Question: I'm always see this kind of graph in XRD plot:

and i'm wondering how they do that?, if you have different XRD plot and assuming having the same y axis, can matlab do this? thanks.
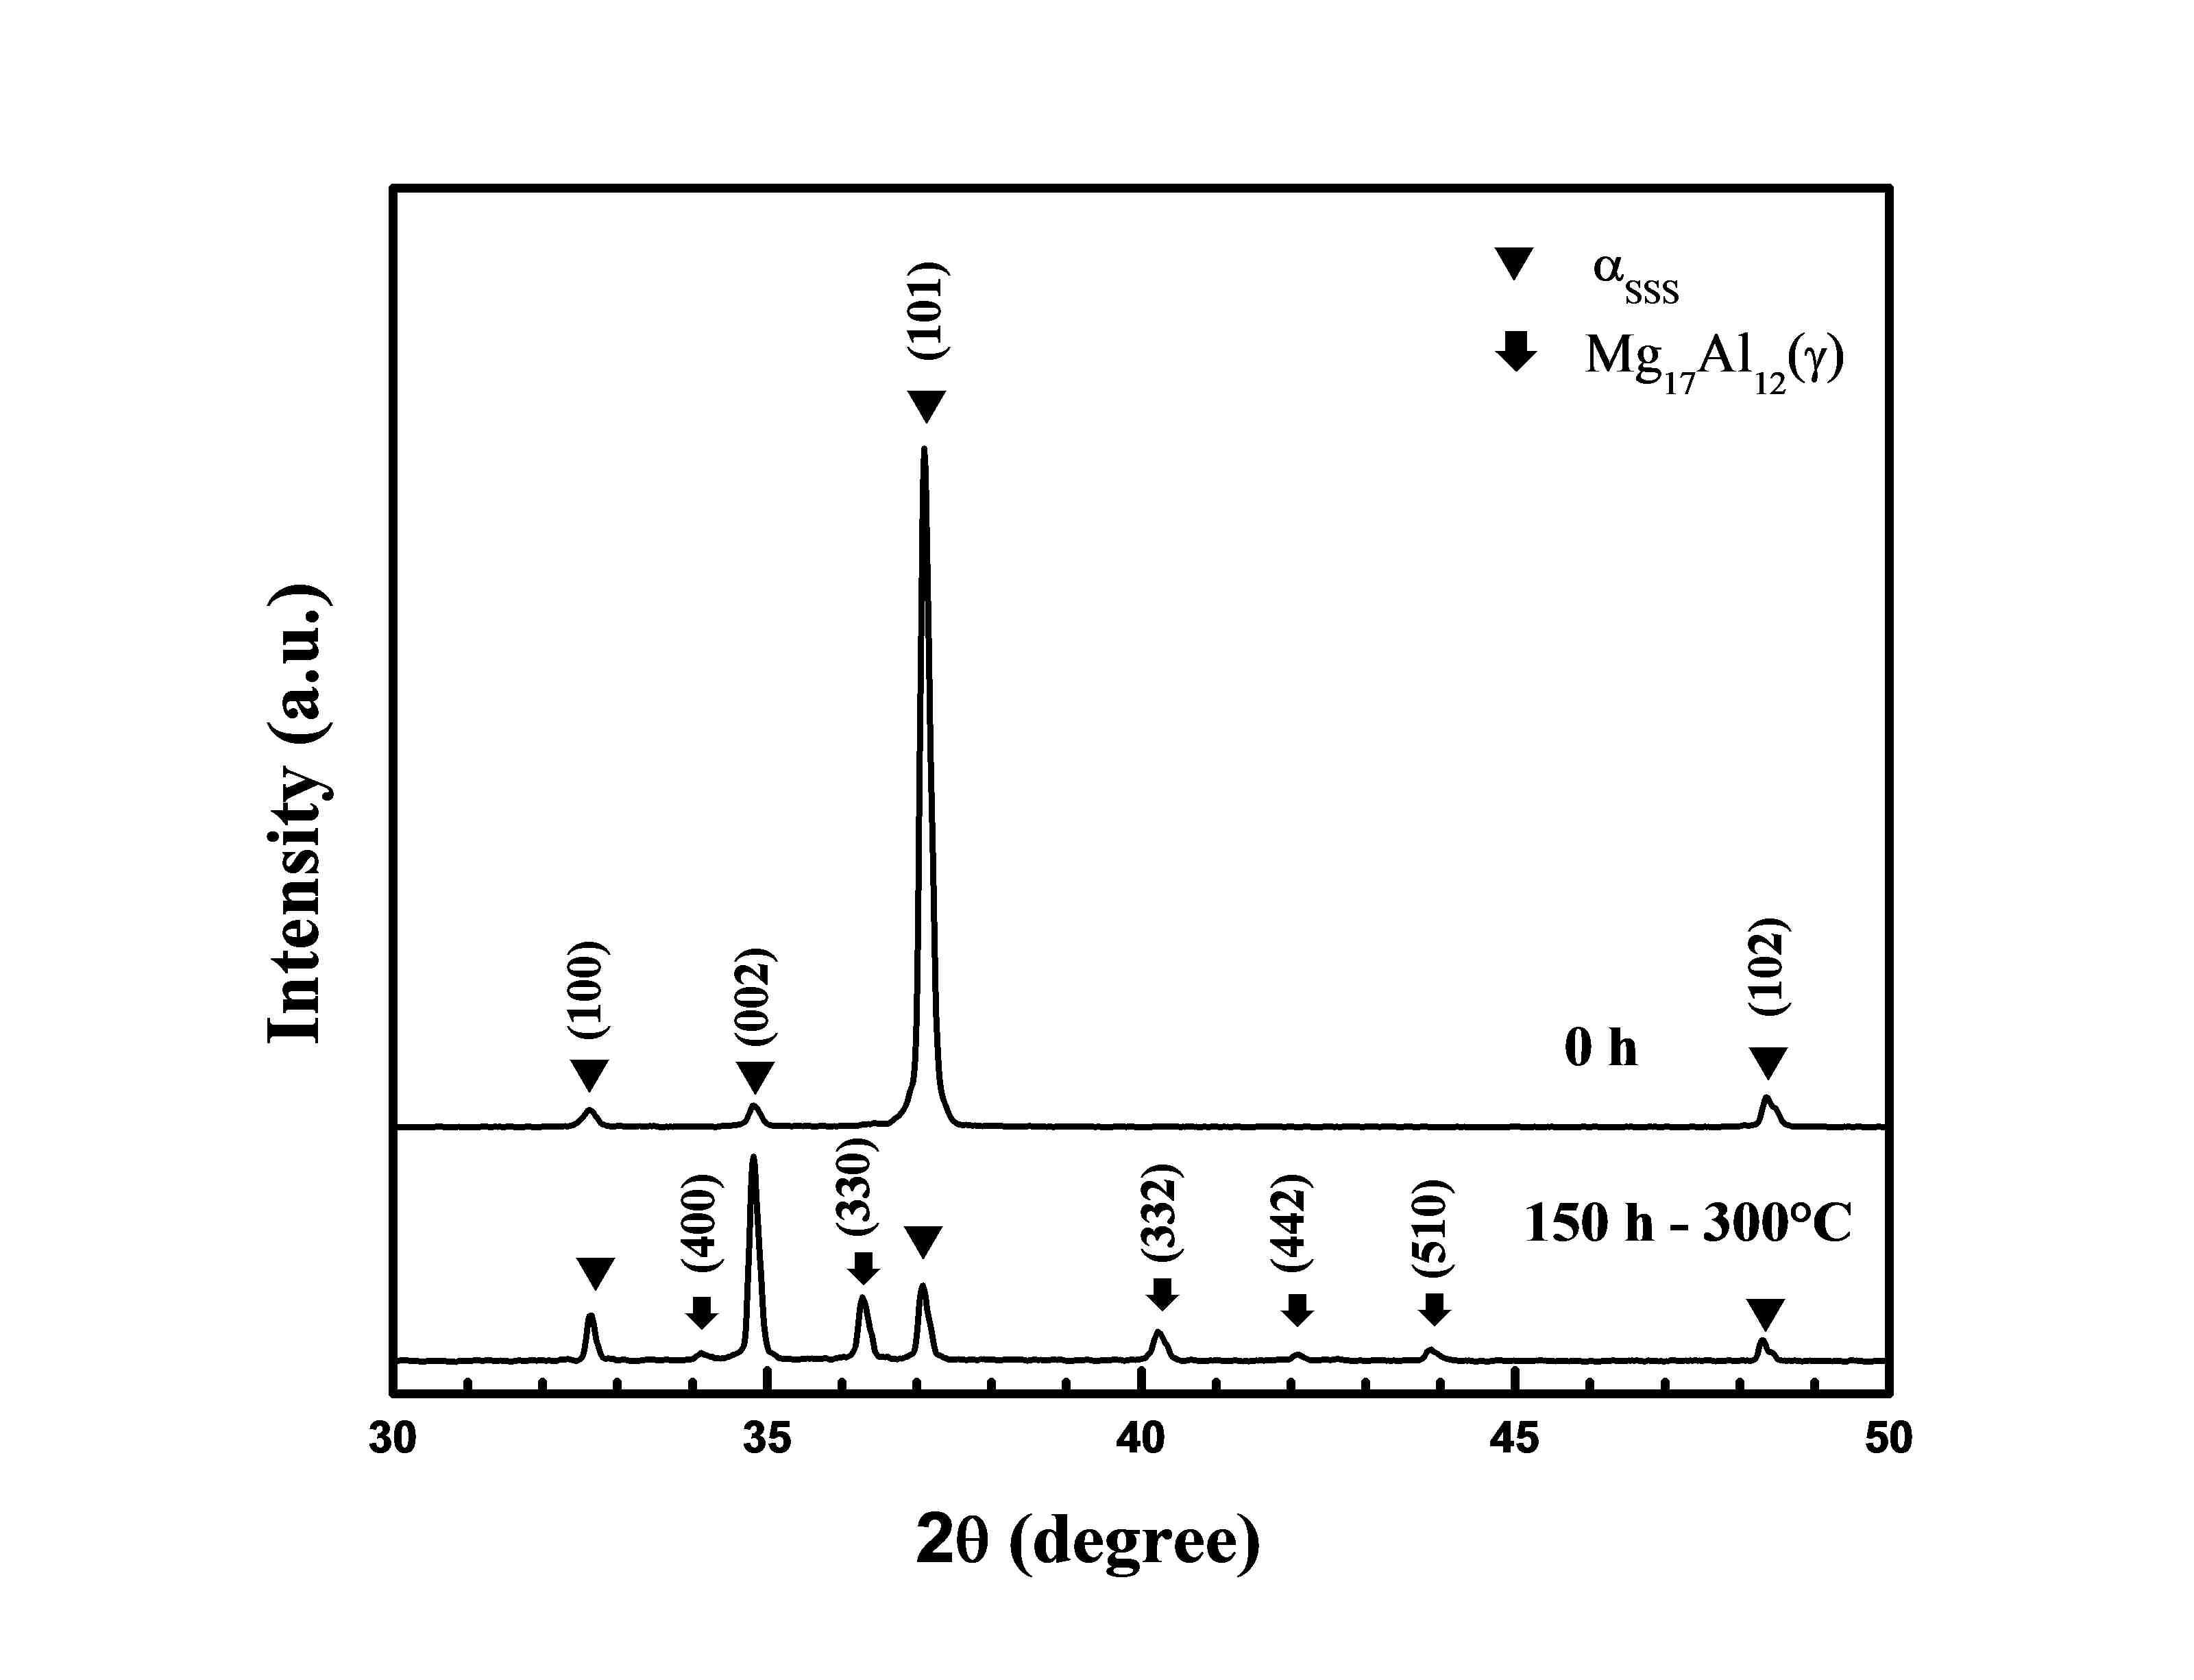
Answer: Here is a way to do it.You can customize it as you want, but this should hopefully get you going.
First create an axes and change its position/size inside the figure, shifting it upward to make room for the 2nd axes as well as removing the x and y labels that you don't want. Then create a 2nd axes with specified position/size to make it fit below the 1st one.
Sample code:
'''
clear
clc
%// Generate dummy data
x = 1:2:100;
y1 = rand(1,numel(x));
figure;
%// Make an axes and set its position
haxes1 = axes('Position',[.1 .1 .8 .7],'Color',[1 1 1])
%// Plot 1st curve
plot(x,y1,'Parent',haxes1)
%// Remove box and labels
box off
set(gca,'XTickLabel','','XTick',[],'YTick',[])
hold on
%// Get current axes position. You set it so you could get the parameters
%// directly as well.
axes1Pos = get(gca,'Position');
%// Shift 1st axes upward
set(gca,'Position',[axes1Pos(1) 2.6*axes1Pos(2) axes1Pos(3) axes1Pos(4)])
%// Change the poisition/size of the 2nd axes to fit below the 1st one
haxes2 = axes('Position',[axes1Pos(1) axes1Pos(2)/2.5 axes1Pos(3) axes1Pos(4)/2.5]) ;
%// Use linspace to generate colored points to use with scatter.
c = linspace(1,10,length(x));
%// Add 2nd plot and keep only x label
scatter(x,rand(1,numel(x)),40,c,'filled')
set(gca,'YTick',[])
box off
%// Place a ylabel for both axes
text(-4, 1.7,'Super nice y label','rotation',90,'FontSize',16,'HorizontalAlignment','center')
'''
Sample output:

There are other ways to do this as well.
Hope that helps!